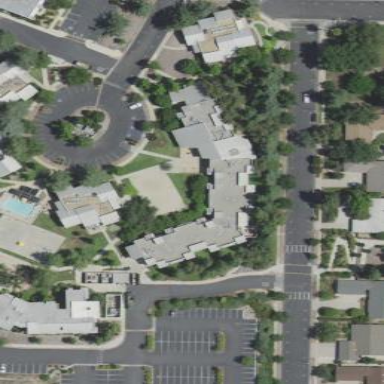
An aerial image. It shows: Dormitory building.